Question: I would like to know if it's possible to remove all contextual links inside a <description> tag of an XML feed.
Here is what I have got inside the PHP file:
'''
<?php
header('Content-type: text/xml');
$url = "http://www.Example.com/articles.rss";
$page = file($url);
foreach ($page as $part)
{
echo $part;
}
?>
'''
See screenshot of the XML feed:

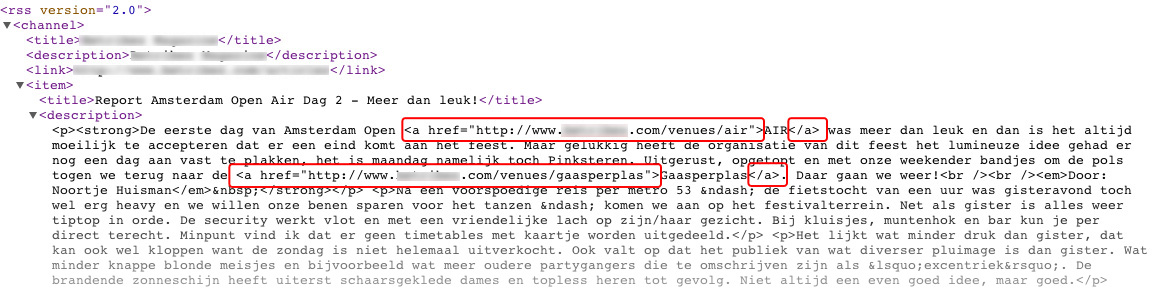
Answer: Use preg_replace to find links and replace them with empty lines.
Match opening '<a>' tag and then closing '</a>':
'''
foreach ($page as $part)
{
$part = preg_replace("/<a[^>]*>/", "", $part);
$part = preg_replace("/<\/a>/", "", $part);
echo $part;
}
'''
Live demo: <URL>